七年级 · 组合几何学
小明在拼图时, 发现 8 个一样大小的长方形, 恰好可以拼成一个大的长方形, 如图1 所示; 小红看见了, 说: “我也来试一试.” 结果小红七拼八凑, 拼成了如图2所示的正方形, 中间还留下了一个洞, 这个洞恰好是边长为 $3 \mathrm{~mm}$ 的小正方形, 则每个小长方形的面积为( ).

图1

S2 2

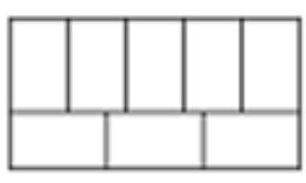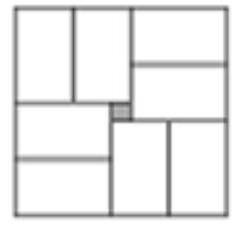
A. $120 \mathrm{~mm}^{2}$
B. $135 \mathrm{~mm}^{2}$
C. $108 \mathrm{~mm}^{2}$
D. $96 \mathrm{~mm}^{2}$

答案: B
解析: 【答案】B

【解析】

【分析】

此题主要考查了二元一次方程组的应用, 关键是正确理解题意, 找出题目中的等量关系,列出方程组. 设每个小长方形的长为 $x m m$, 宽为 $y m m$, 根据图形给出的信息可知, 长方形的 5 个宽与其 3 个长相等, 两个宽一一个长 $=3$, 于是得方程组, 解出即可.

【解答】

解: 设每个长方形的长为 $x m m$, 宽为 $y m m$, 由题意,

得 $\left\{\begin{array}{l}3 x=5 y \\ 2 y-x=3\end{array}\right.$

解得: $\left\{\begin{array}{l}x=15 \\ y=9\end{array}\right.$

所以每一个小长方形的面积为 $9 \times 15=135\left(\mathrm{~mm}^{2}\right)$.

故选 $B$.